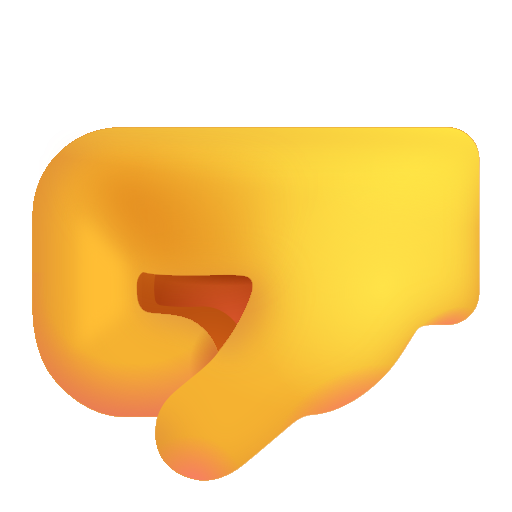
left facing fist color default